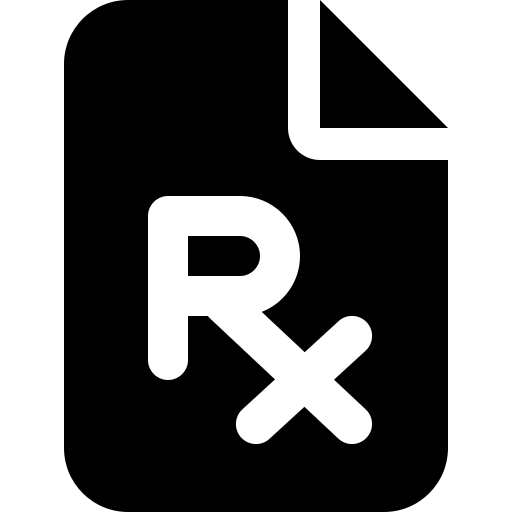
Tags: icon, FontAwesome, fa-icon, solid, file, prescription